Question: This is my database structure:

All the children of the Request node are timestamps. For a particular timestamp, within the product node, i want to retrieve all the values of the object productName. And then arrange them so that it is composed as the body of an email. The part where i am stuck at is in fetching the data of productName.
So far i've been able to fetch the data of the total in the second node. the code i'm using is this:
'''
DatabaseReference ref = FirebaseDatabase.getInstance().getReference().child("Requests");
ref.addListenerForSingleValueEvent(new ValueEventListener() {
@Override
public void onDataChange(DataSnapshot dataSnapshot) {
collectProducts((Map<String, Object>) dataSnapshot.getValue());
}
@Override
public void onCancelled(DatabaseError databaseError) {
}
});
private void collectProducts(Map<String, Object> value) {
ArrayList<String> products = new ArrayList<>();
for (Map.Entry<String, Object> entry : value.entrySet()){
Map singleUser = (Map) entry.getValue();
products.add((String) singleUser.get("total"));
}
Intent emailIntent = new Intent(Intent.ACTION_SEND);
emailIntent.setType("plain/text");
emailIntent.putExtra(Intent.EXTRA_EMAIL, "example@gmail.com");
StringBuilder sb = new StringBuilder();
for (String s : products) {
sb.append(s);
sb.append("
");
}
emailIntent.putExtra(Intent.EXTRA_TEXT, sb.toString());
try {
startActivity(Intent.createChooser(emailIntent, "Send mail..."));
Log.i("Email sent!", "");
} catch (android.content.ActivityNotFoundException ex) {
Toast.makeText(Cart.this,
"There are no email clients installed.", Toast.LENGTH_SHORT).show();
}
}
'''
But no luck with getting productName.
I am new to Android and Firebase. Any help is appreciated.
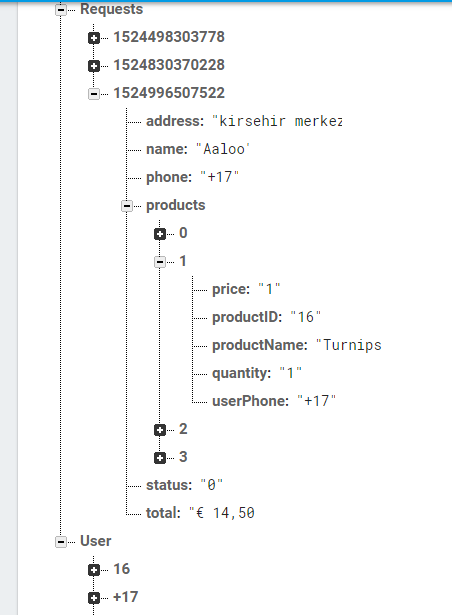
Answer: Something like this should do the trick:
'''
DatabaseReference ref = FirebaseDatabase.getInstance().getReference().child("Requests");
ref.addListenerForSingleValueEvent(new ValueEventListener() {
@Override
public void onDataChange(DataSnapshot dataSnapshot) {
for (DataSnapshot requestSnapshot: dataSnapshot.getChildren()) {
DataSnapshot productsSnapshot = requestSnapshot.child("products");
for (DataSnapshot productSnapshot: productsSnapshot.getChildren()) {
System.out.println(productSnapshot.child("productName").getValue(String.class));
}
}
}
@Override
public void onCancelled(DatabaseError databaseError) {
throw databaseError.toException(); // don't ignore errors
}
});
'''
Main differences:
- - 'DataSnapshot.getChildren()'- 'DataSnapshot.child()'- 'DataSnapshot.getValue()'